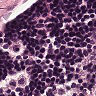
Metastatic tissue present: no